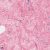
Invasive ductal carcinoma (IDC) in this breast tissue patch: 0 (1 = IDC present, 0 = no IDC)